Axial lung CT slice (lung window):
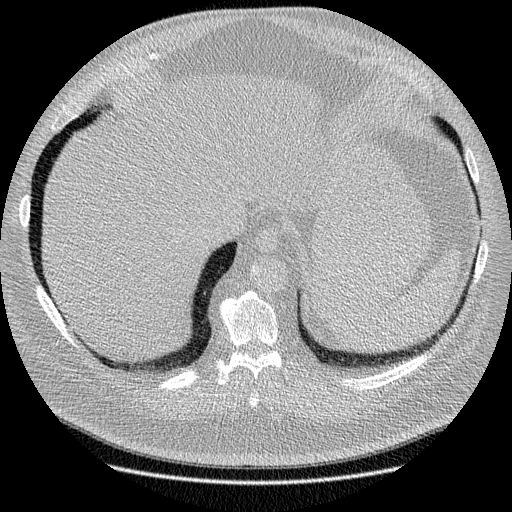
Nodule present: no